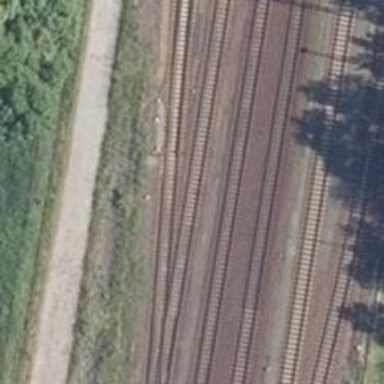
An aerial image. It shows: Rail siding with electrified contact lines for trains.